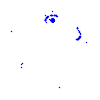
Particle: electron